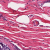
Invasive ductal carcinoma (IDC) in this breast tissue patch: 0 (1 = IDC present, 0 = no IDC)